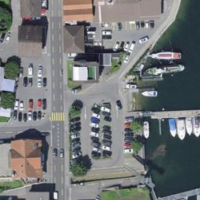
EUNIS habitat code: 53
Species observed at this site:
Chroicocephalus ridibundus
Larus michahellis
Podiceps cristatus
Fulica atra
Anas platyrhynchos
Parus major
Podiceps nigricollis
Passer domesticus
Motacilla alba
Turdus merula